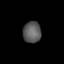
Tissue: prostate
Cell type: T cells
Senescence score: 0.3477
Nuclear area (px): 376
Mean DAPI intensity: 90.702